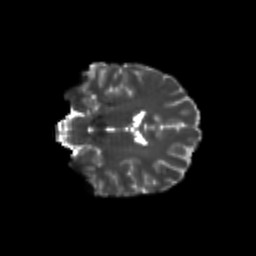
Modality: T2w
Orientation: coronal
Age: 23
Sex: male
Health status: healthy
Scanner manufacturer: philips
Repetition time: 7.393 s
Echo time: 0.08599 s